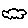
Label: cloud